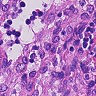
Metastatic tissue present: no